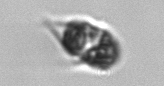
Label: Mesodinium